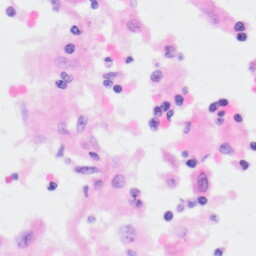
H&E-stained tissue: Kidney